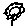
Label: flower